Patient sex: F
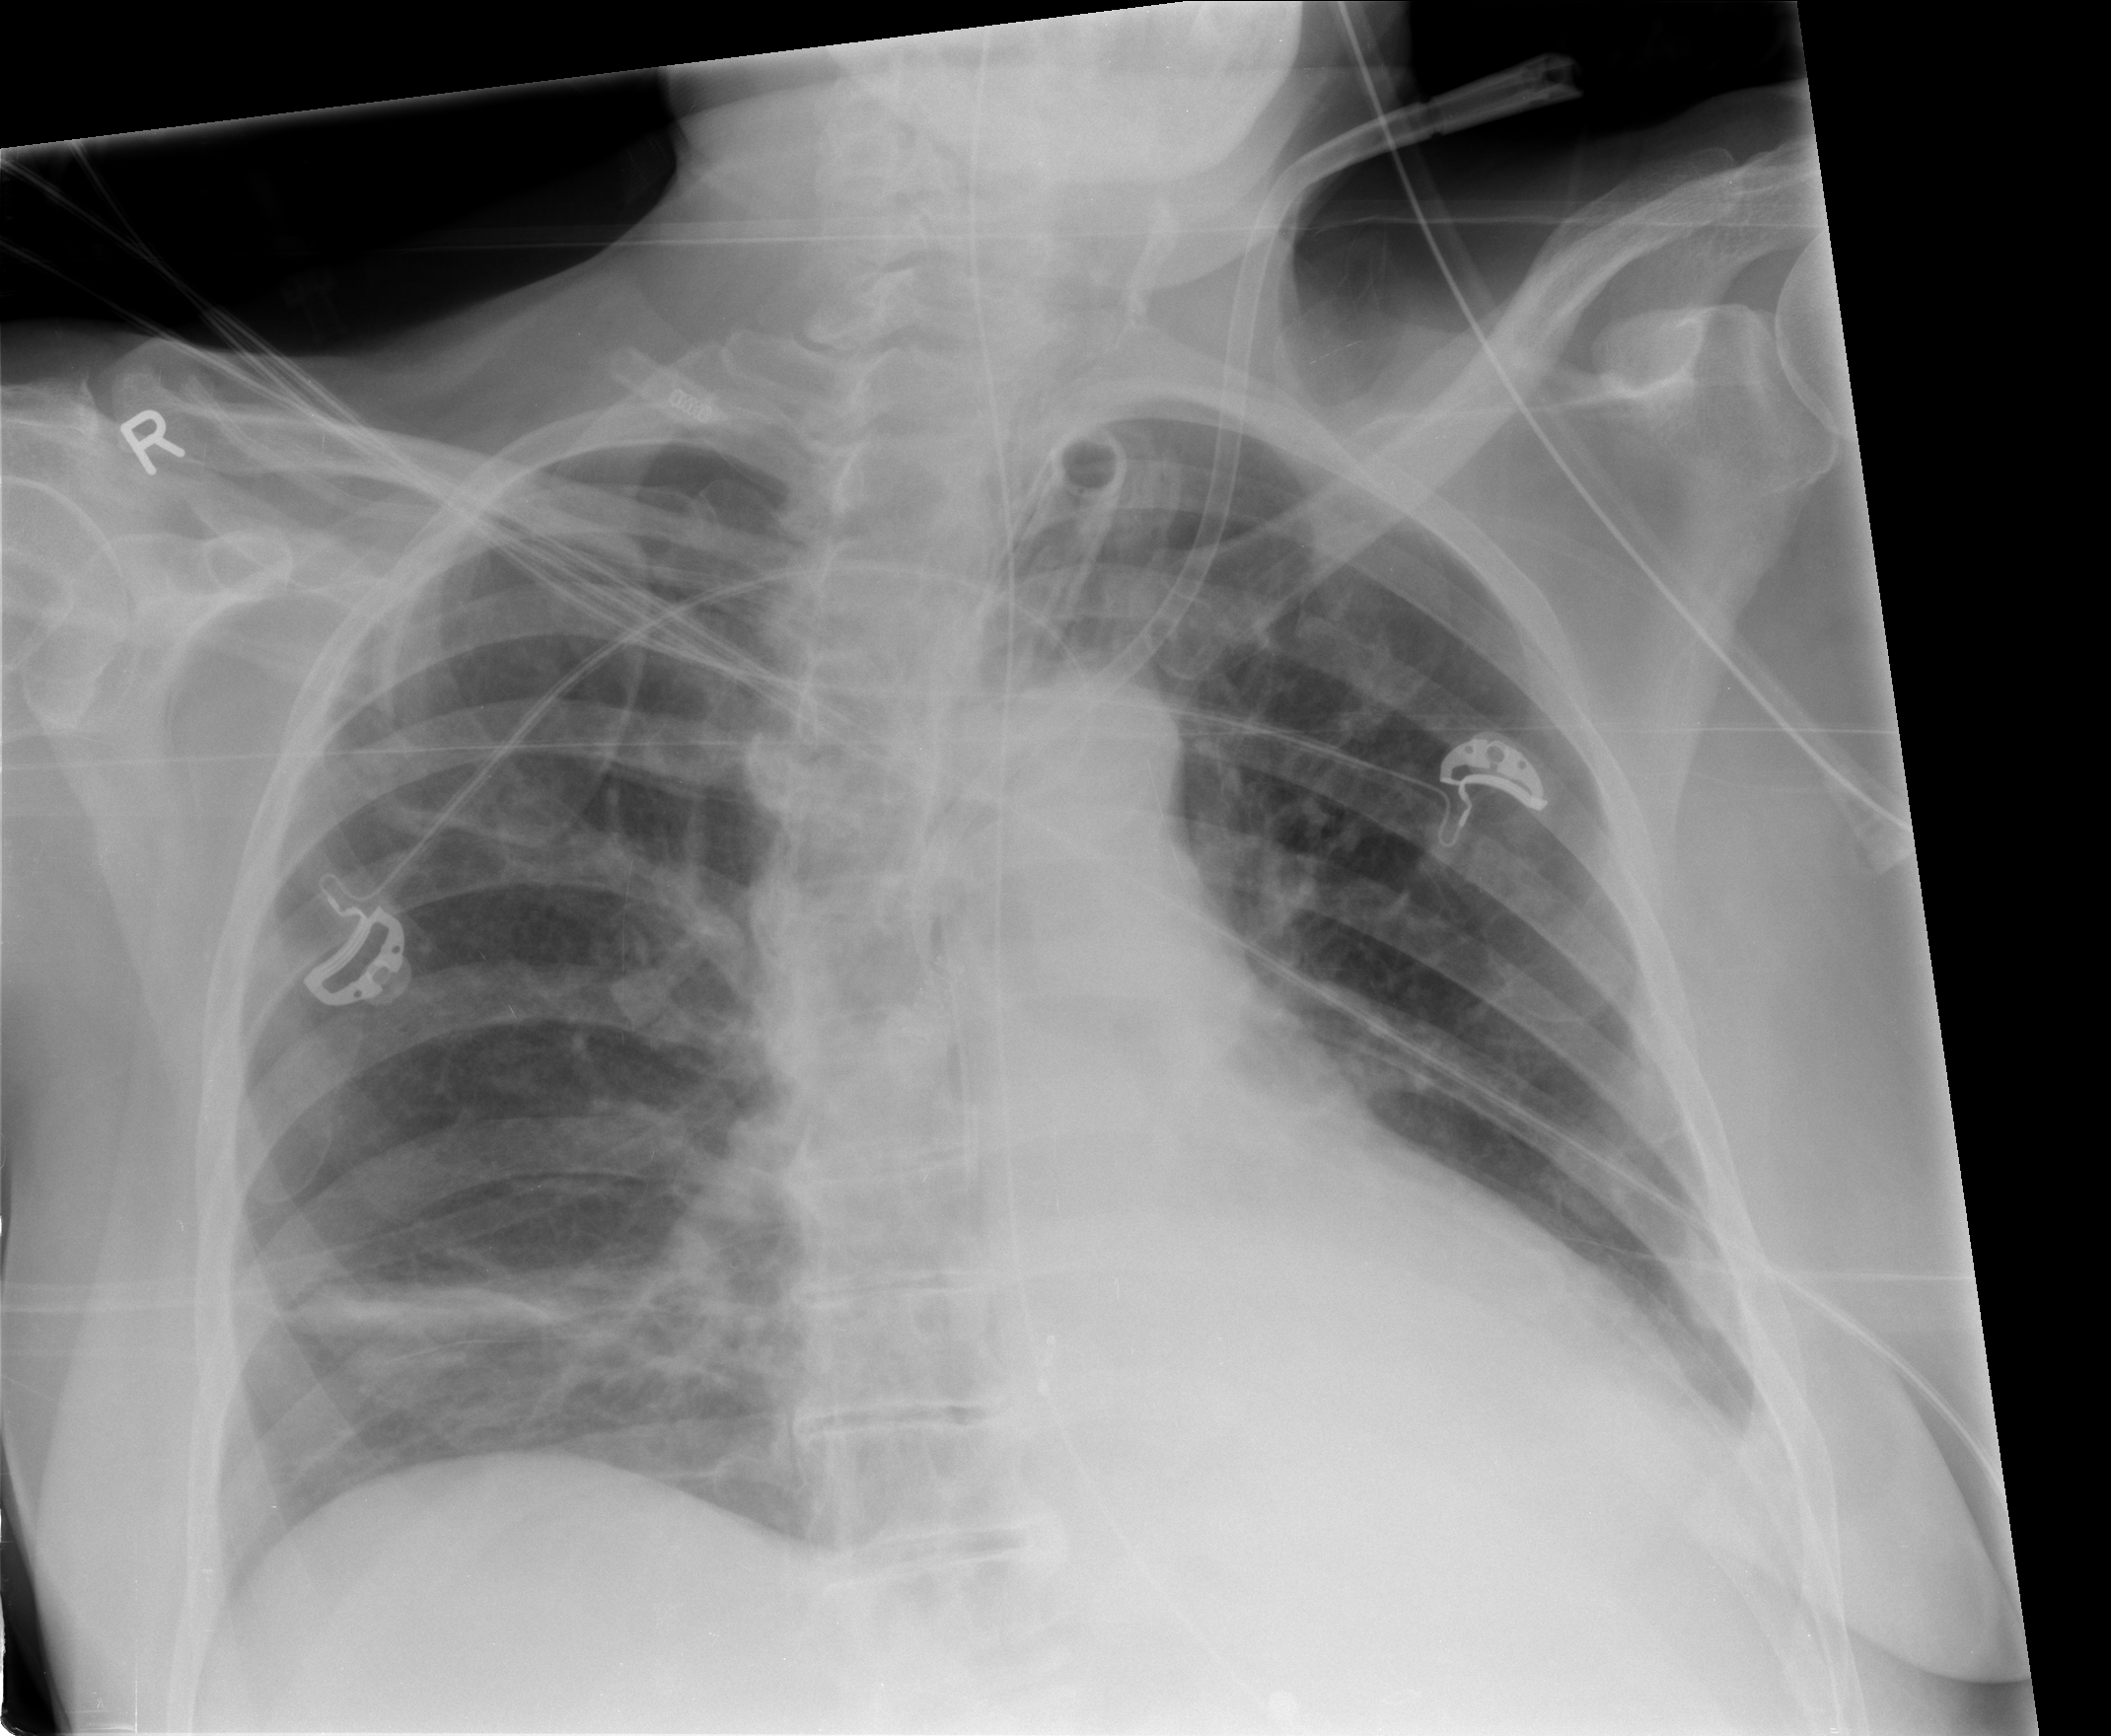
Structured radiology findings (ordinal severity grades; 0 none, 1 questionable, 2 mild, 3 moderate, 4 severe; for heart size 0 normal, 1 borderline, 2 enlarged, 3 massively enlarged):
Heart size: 1
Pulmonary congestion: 1
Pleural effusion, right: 0
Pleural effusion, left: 1
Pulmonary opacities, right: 0
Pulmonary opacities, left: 0
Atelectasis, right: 1
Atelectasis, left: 1